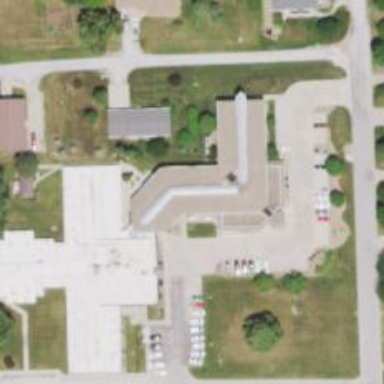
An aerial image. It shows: Nursing home.